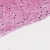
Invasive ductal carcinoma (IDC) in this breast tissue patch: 0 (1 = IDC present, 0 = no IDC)